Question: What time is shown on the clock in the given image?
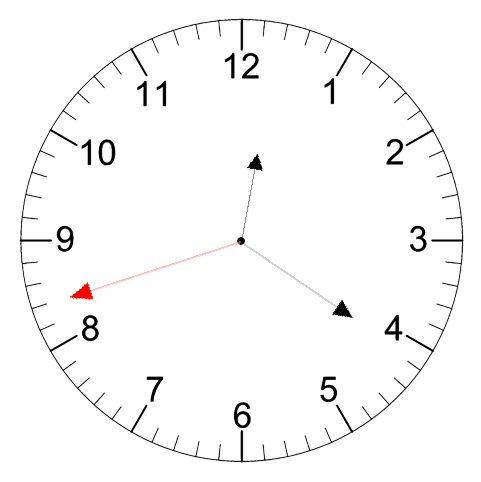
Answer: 12:20:42